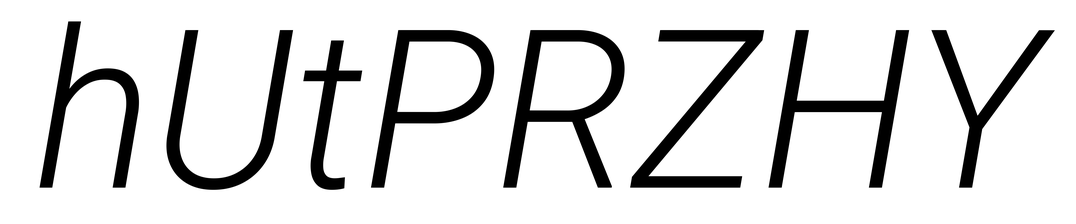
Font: Roboto-Italic_Light_Italic